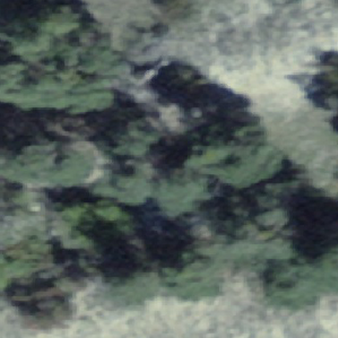
Label: other